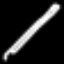
Label: pencil